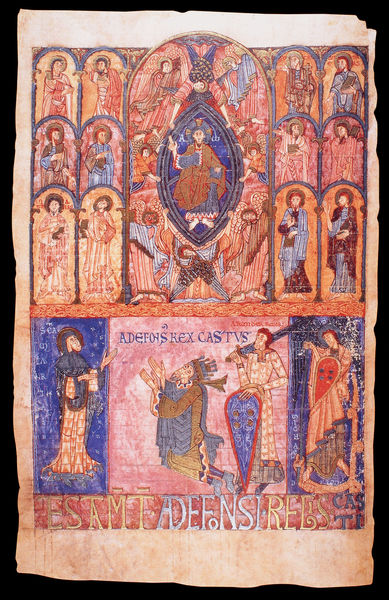
Titel: Liber Testamentorum
Institution: Oviedo, Kathedralarchiv
Schlagwörter: blau, himmel, menschen, bunt, rot, krone, engel, schrift, papier, könig, bögen, schild, buch, medaillon, religion, seite, gefangen, schwert, buchstaben, knien, soldat, herrscher, beten, heiligenschein, christus, jesus, griechisch, flehen, knieen, segen, chor, heilige, jünger, anbetung, gloriole, miniatur, handschrift, saulen, stifter, ikonographie, insular, mandorla, ottonisch, apostel, buchmalerei, evangelisten, codex, psalter, weltgericht, manuskript, jüngster tag, majestas, seraphinen, christus in der mandorla, heiige, adefons, esamt, seraphin